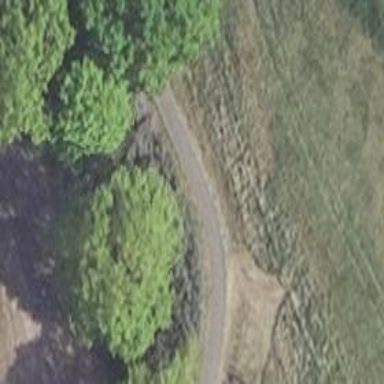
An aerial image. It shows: Asphalt path.